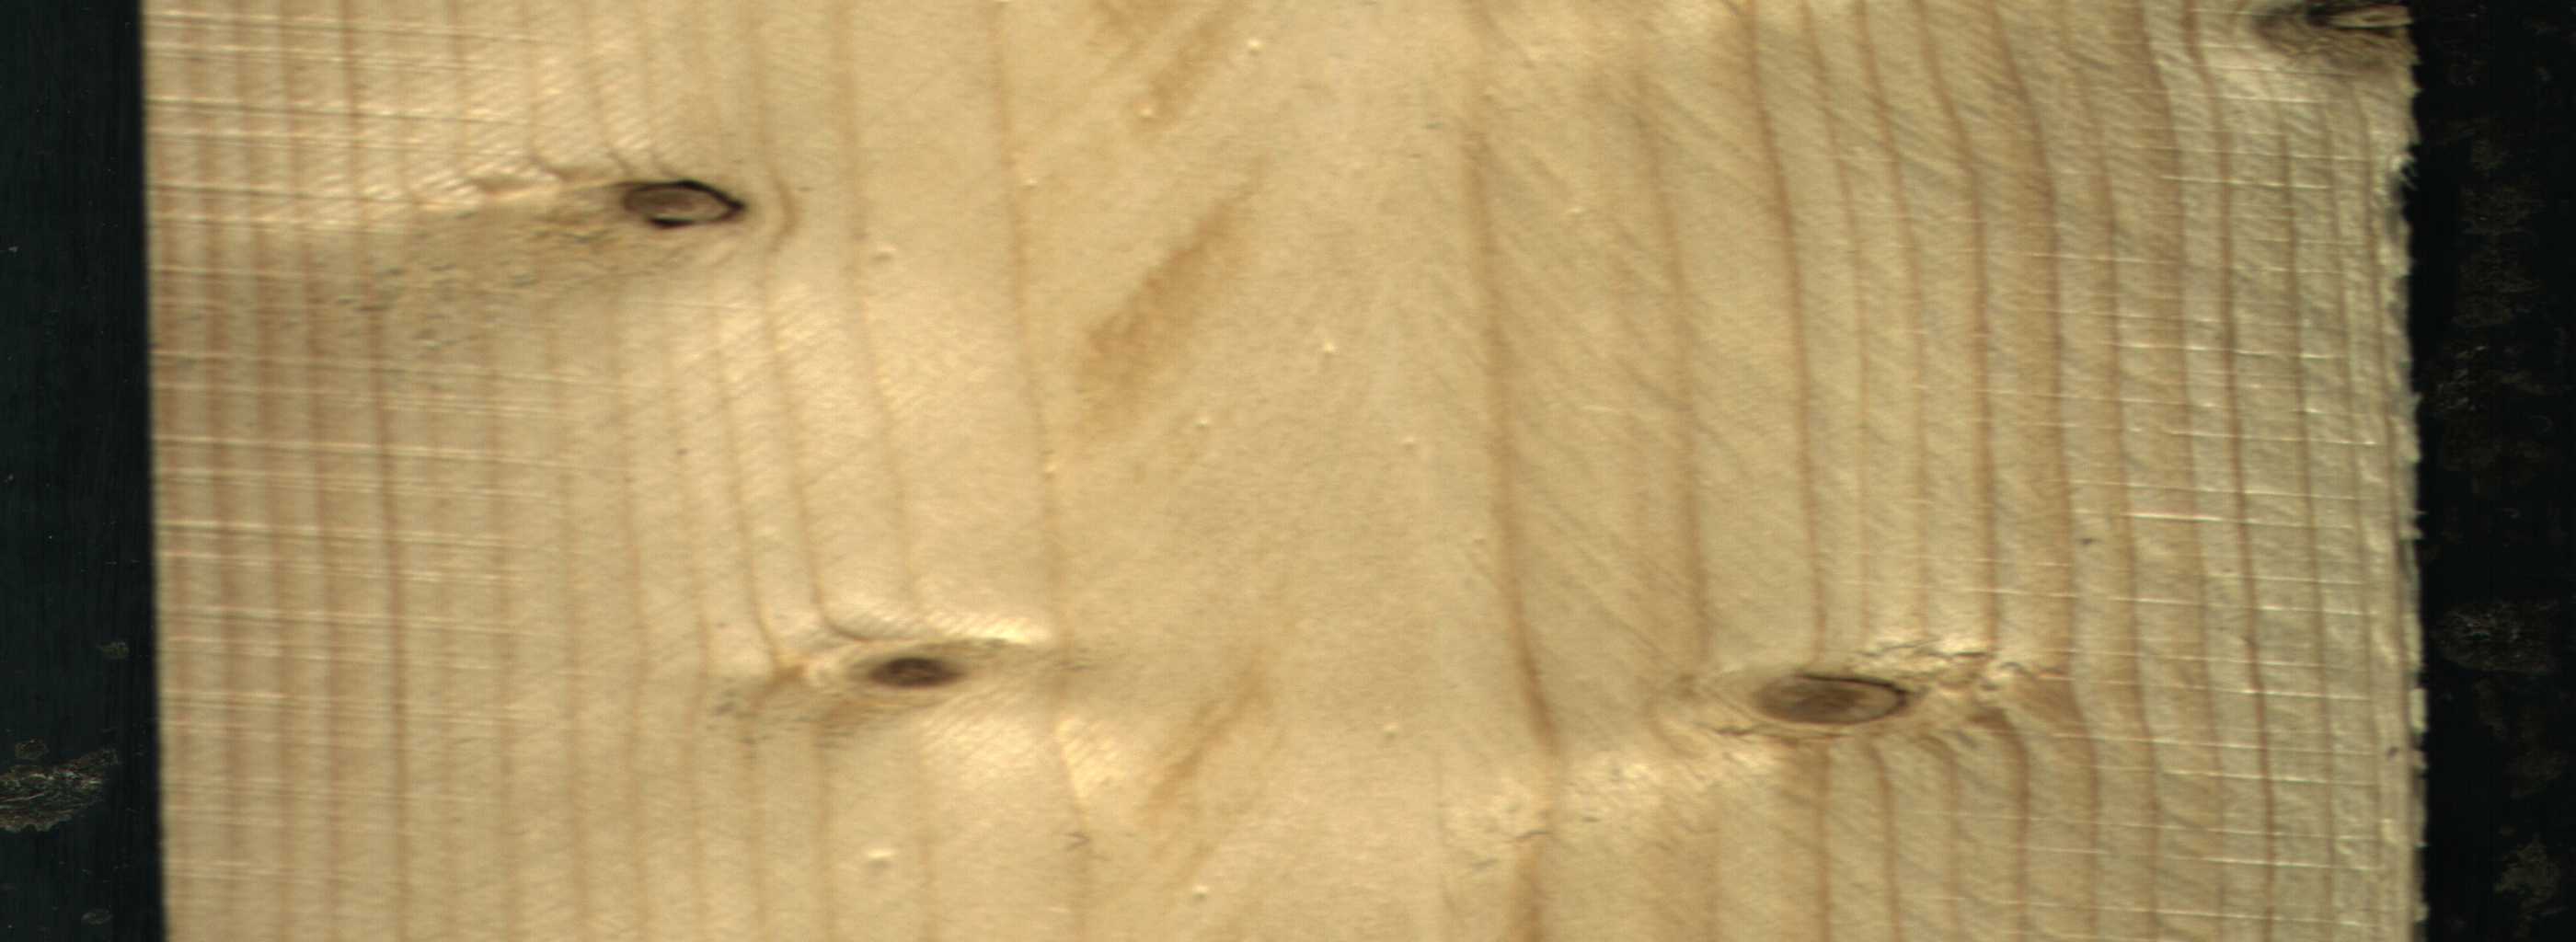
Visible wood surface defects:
Dead_Knot
Dead_Knot
Live_Knot
Live_Knot